The plot shows how the frequency content of a rotor-rig vibration signal evolves over time (STFT spectrogram). What is the most likely rotor condition (normal, misalignment, unbalance, looseness)?
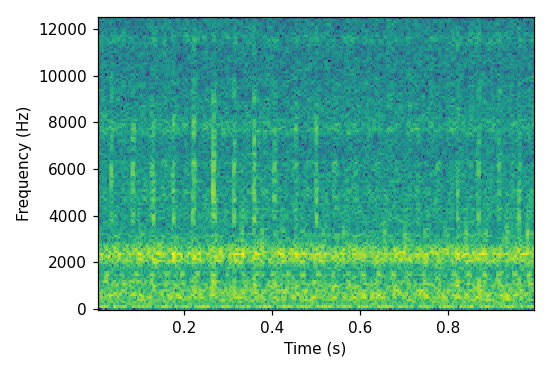
Answer: looseness